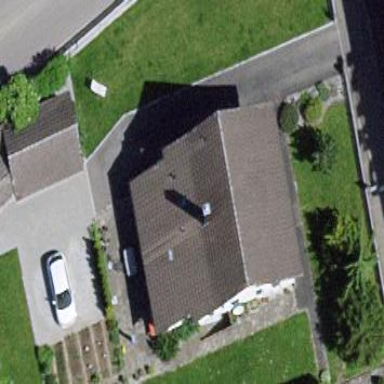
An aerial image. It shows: Detached building.